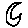
Label: moon